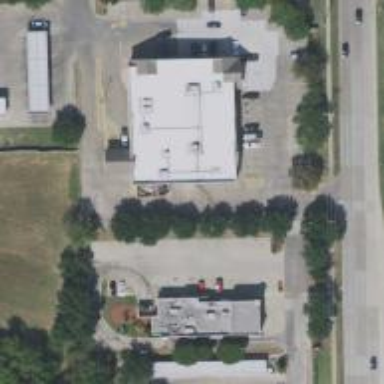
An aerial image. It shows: Pharmacy providing healthcare services.